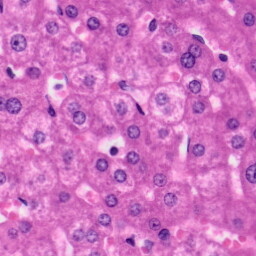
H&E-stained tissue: Liver